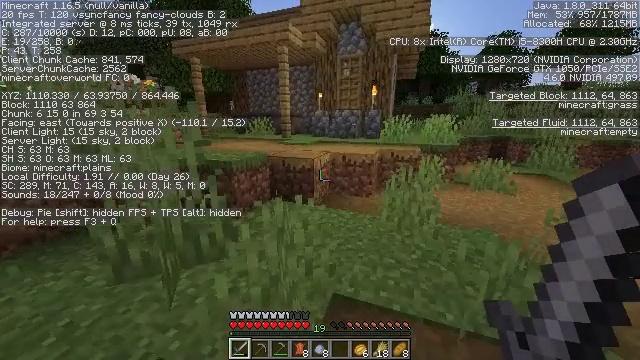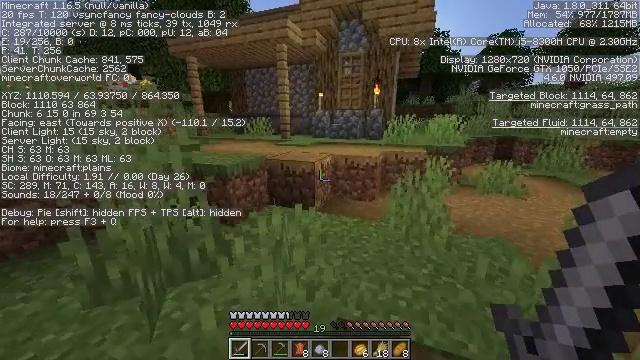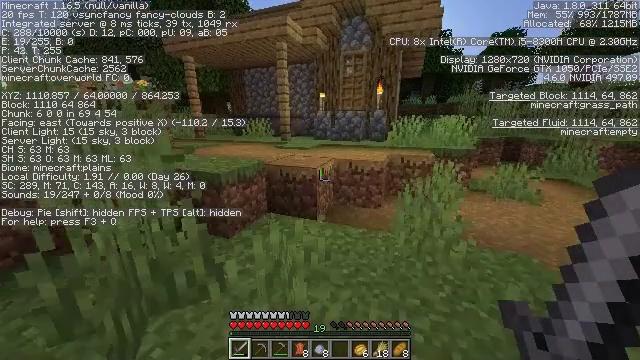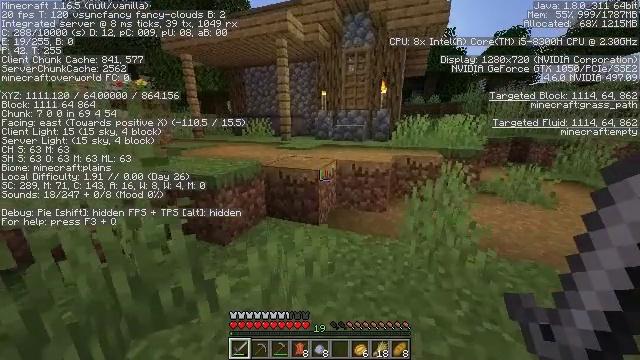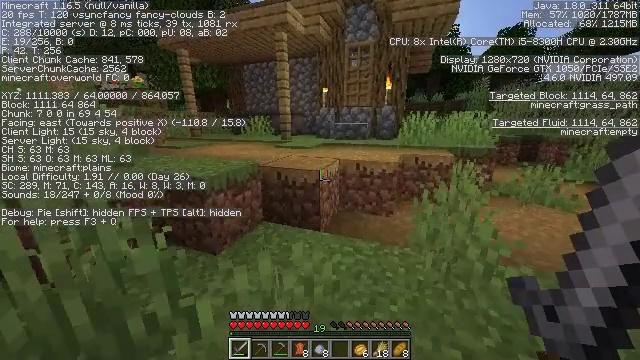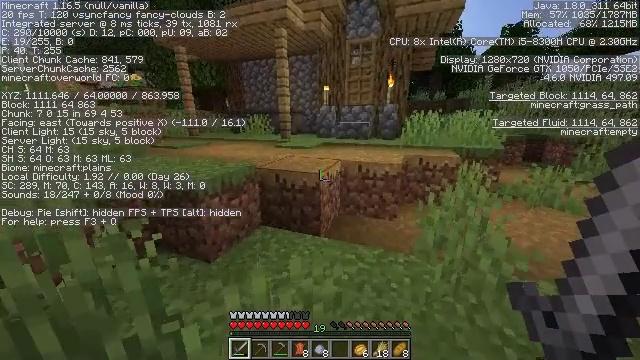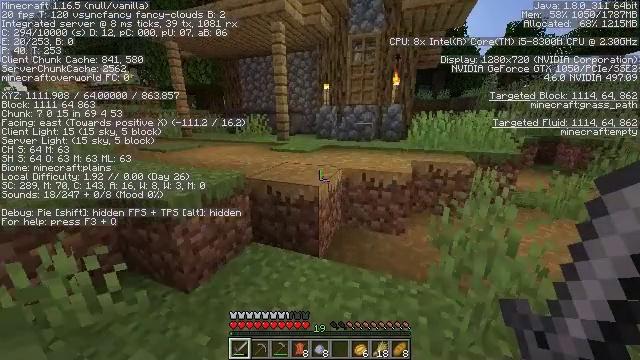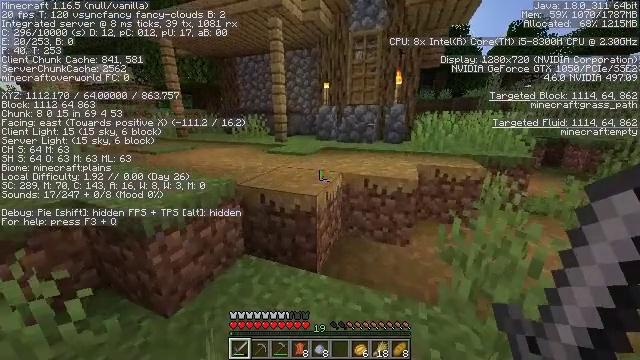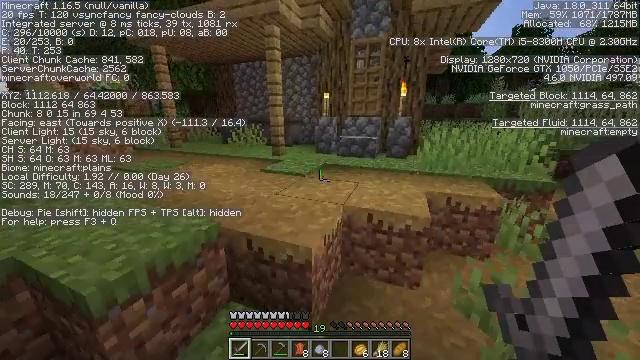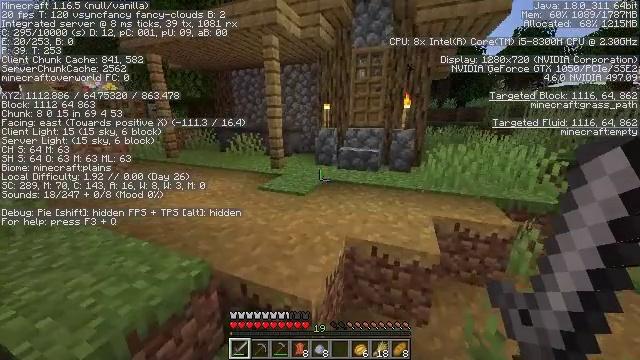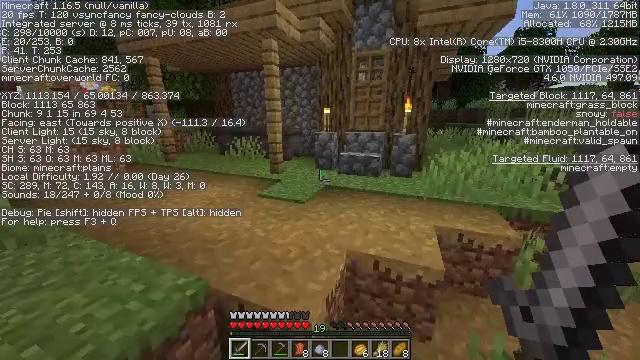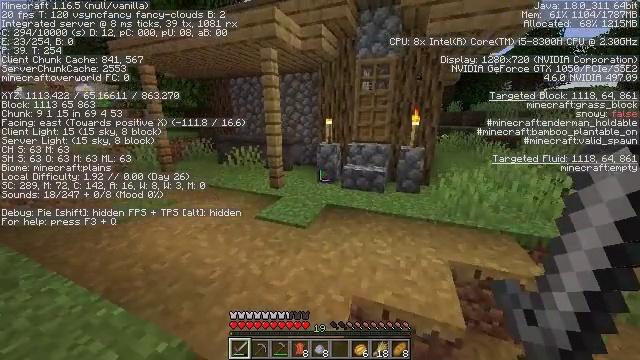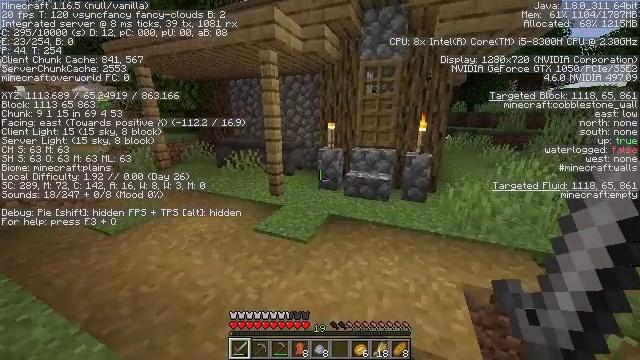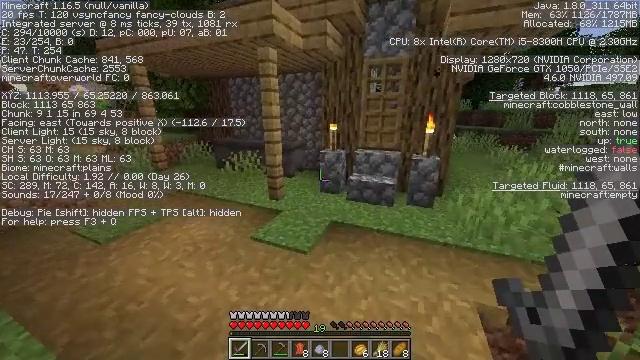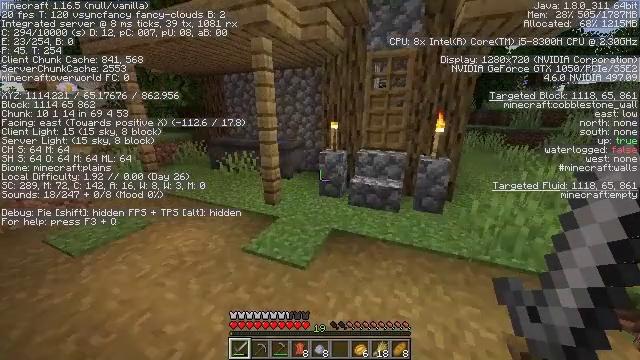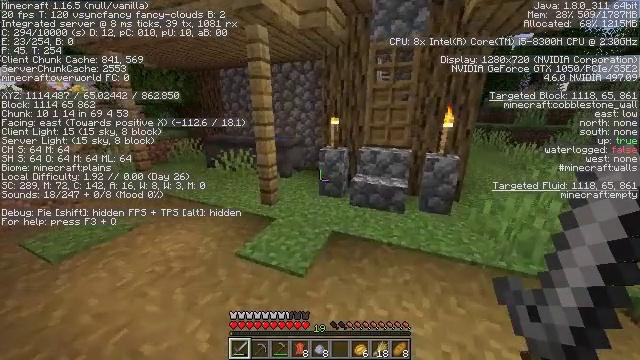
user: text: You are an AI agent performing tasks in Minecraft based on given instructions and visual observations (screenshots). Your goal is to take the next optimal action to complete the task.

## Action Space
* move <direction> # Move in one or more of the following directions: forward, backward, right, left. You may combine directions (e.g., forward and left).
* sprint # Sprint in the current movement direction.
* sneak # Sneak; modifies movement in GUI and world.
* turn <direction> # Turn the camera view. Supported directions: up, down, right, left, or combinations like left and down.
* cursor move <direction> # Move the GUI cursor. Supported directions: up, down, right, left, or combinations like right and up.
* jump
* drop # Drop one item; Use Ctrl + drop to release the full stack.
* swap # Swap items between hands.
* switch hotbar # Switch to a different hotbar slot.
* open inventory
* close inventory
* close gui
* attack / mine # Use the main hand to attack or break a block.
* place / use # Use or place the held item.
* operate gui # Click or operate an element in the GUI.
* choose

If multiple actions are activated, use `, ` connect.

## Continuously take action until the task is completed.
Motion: motion action
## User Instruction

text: Gather smooth stone from the ground.
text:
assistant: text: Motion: move forward
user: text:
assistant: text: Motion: move forward
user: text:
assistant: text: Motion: move forward
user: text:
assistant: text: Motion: move forward
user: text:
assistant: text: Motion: move forward
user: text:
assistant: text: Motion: move forward
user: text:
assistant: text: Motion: move forward
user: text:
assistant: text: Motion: move forward, jump
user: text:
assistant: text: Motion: move forward, jump
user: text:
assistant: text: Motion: move forward, jump
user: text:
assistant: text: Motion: move forward, jump
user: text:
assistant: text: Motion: move forward, jump
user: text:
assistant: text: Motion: move forward, jump
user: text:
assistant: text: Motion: move forward
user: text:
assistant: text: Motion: move forward
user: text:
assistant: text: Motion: move forward
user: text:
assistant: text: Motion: move forward
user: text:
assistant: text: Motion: move forward
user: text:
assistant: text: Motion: move forward
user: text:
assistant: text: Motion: move forward
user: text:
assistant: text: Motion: move forward and move right, turn down
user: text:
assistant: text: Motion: move forward and move right, turn right and down
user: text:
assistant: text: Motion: move forward and move right
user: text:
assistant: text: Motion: move forward and move right, turn right
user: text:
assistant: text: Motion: move forward and move right, turn right and up
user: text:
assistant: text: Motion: move forward, turn right and up
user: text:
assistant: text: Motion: move forward, turn right and up
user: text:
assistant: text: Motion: move forward, use / place
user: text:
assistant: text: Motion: move forward, turn left, use / place
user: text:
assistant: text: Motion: move forward, use / place